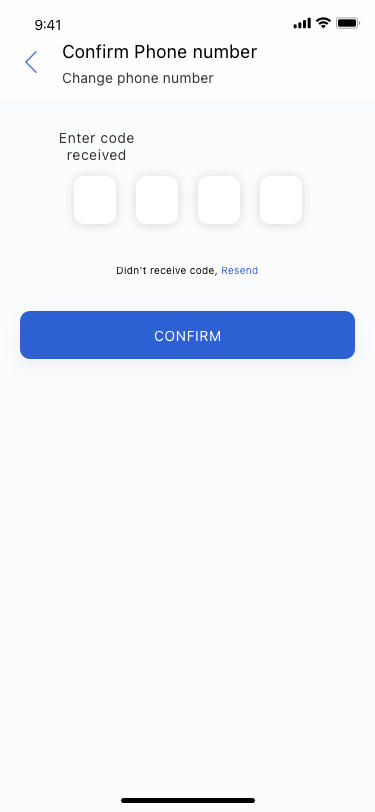
Text in this UI design:
Enter code received
Didn’t receive code, Resend
confirm
Confirm Phone number
Change phone number